Question: I have designed an ERD for a website I am about to build.
This website has 2 groups: the 'USER' and the 'COMPANY'. Different companies (or shops, to be precise) have the option of logging into the site and enter new products into the system. The users can then log in and view products based on brands and categories.
In the ERD I have created all the tables, fields and one-to-many relations to the best of my knowlegde. I think that went well until the 'category' tables.
I want the products to be categorized in like "", "". I figured out I am going to need 2 tables for that: 'CategoryPersonGroup' & 'CategoryProductGroup'. But I do not know what is the right approach to link this to the 'products' table. Please help! This is my ERD:

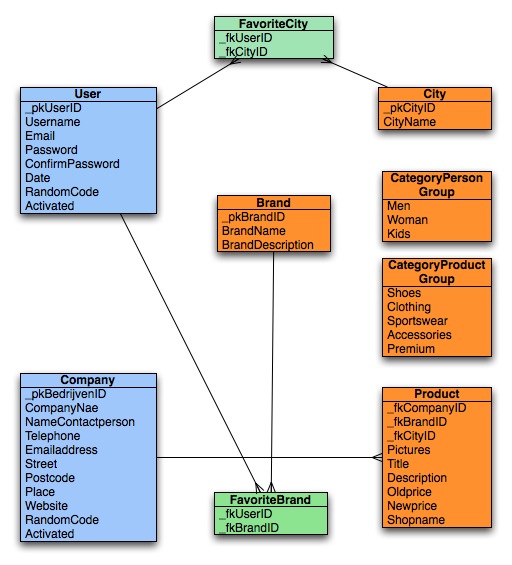
Answer: I think 'many to 1' relations between product and category tables would be convenient such as:
'Product (N) -- has -- (1) CategoryProductGroup'
'Product (N) -- has -- (1) CategoryPersonGroup'.